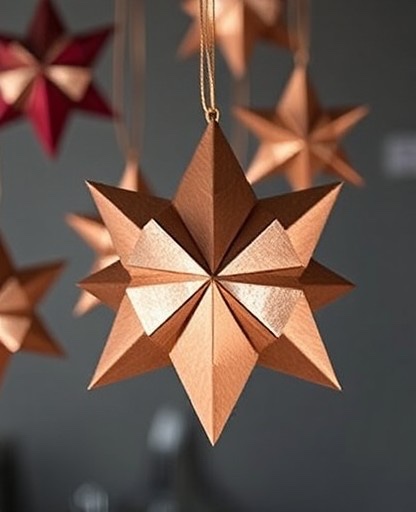
Category: Holiday